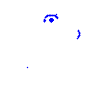
Particle: proton